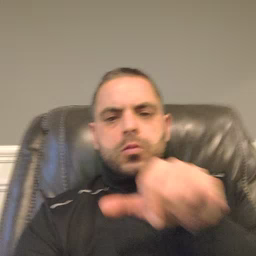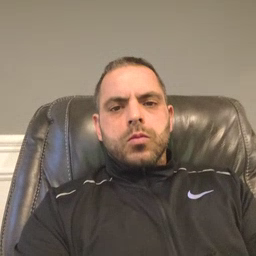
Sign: can